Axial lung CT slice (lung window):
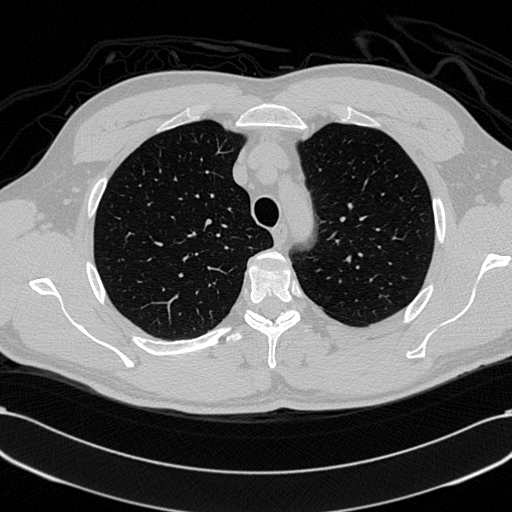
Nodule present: no